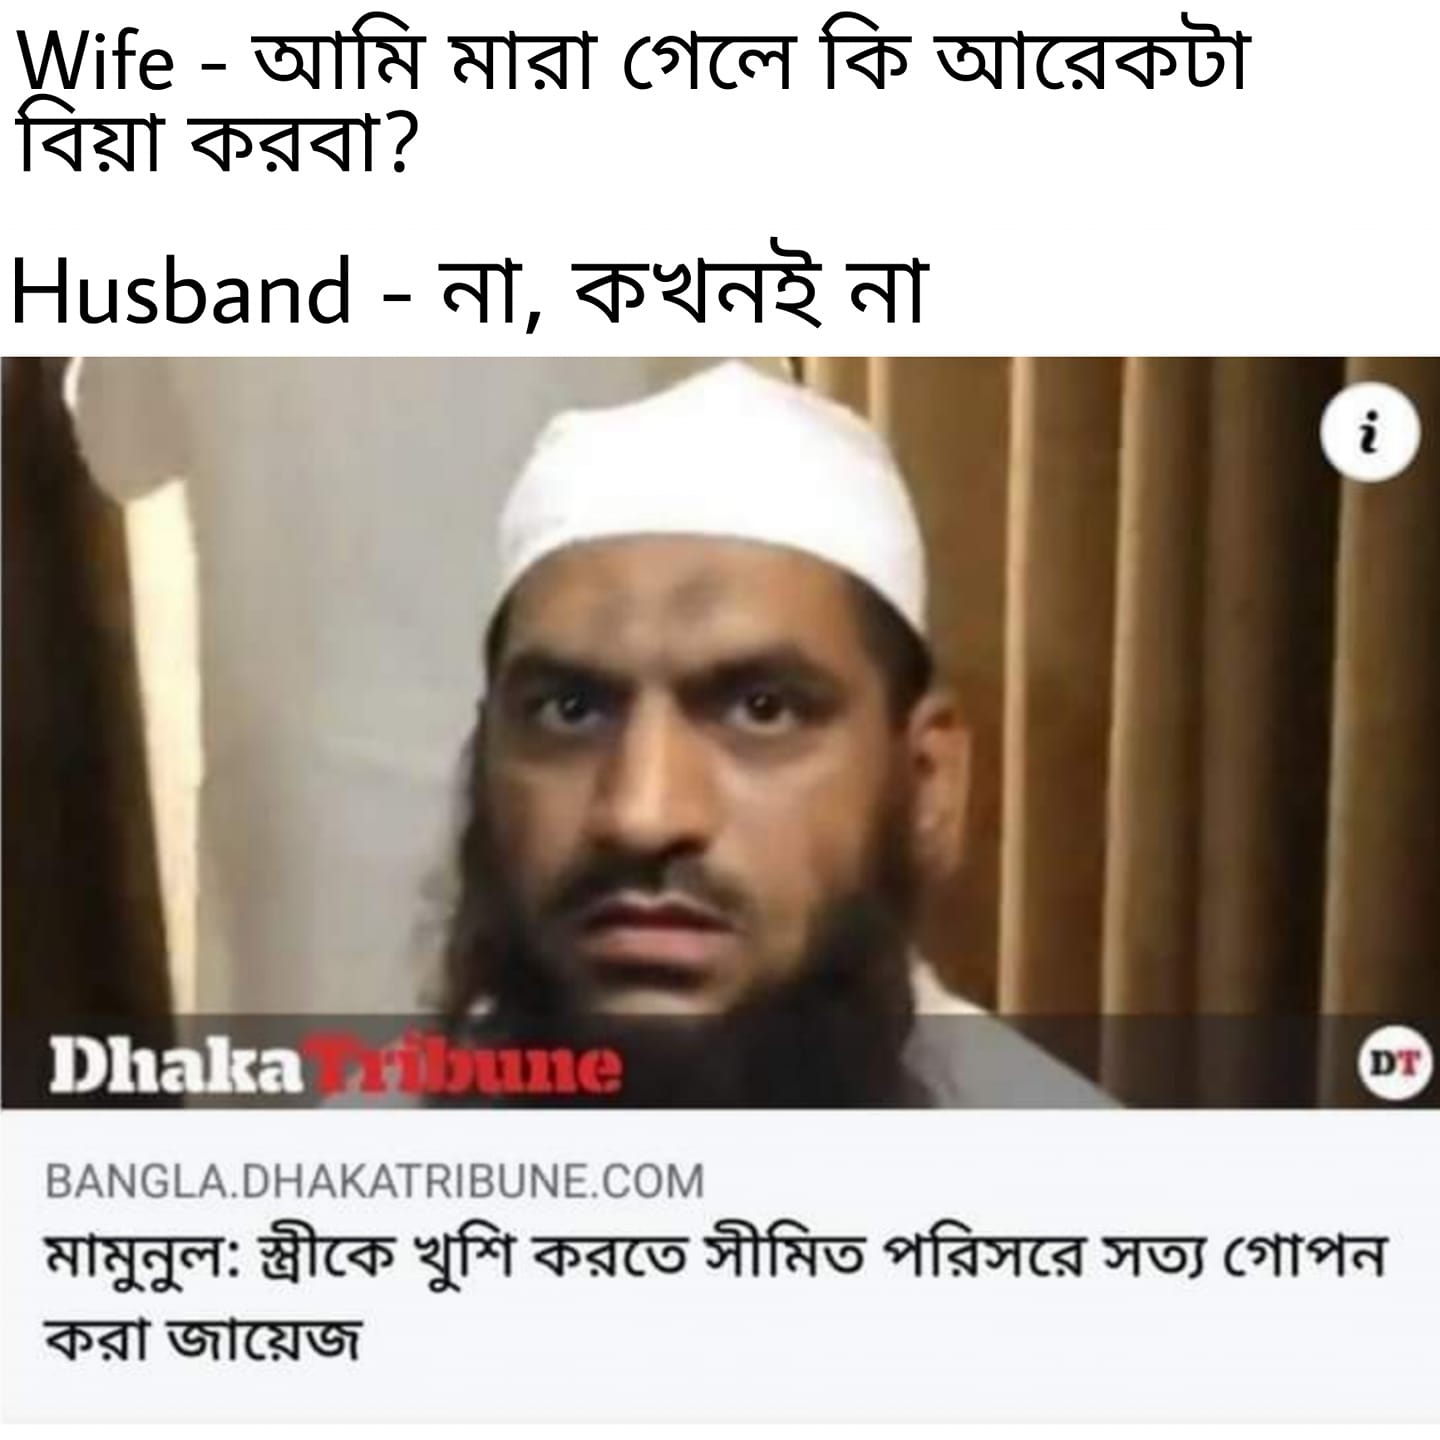
Caption: Wife - আমি মারা গেলে কি আরেকটা বিয়া করবা ?  Husband -  না , কখনই না   BANGLA.DHAKATRIBUNE.COM      মামুনুল  স্ত্রীকে খুশি করতে সীমিত পরিসরে সত্য গোপন করা জায়েজ
Label: hate